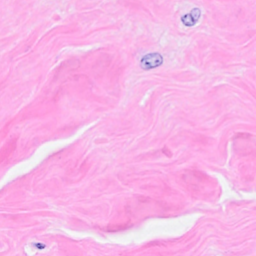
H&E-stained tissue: Breast